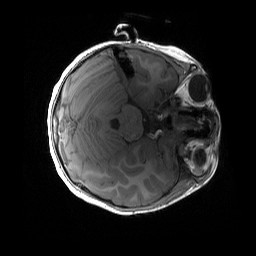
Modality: T1w
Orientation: axial
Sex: female
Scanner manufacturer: siemens
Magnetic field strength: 3 T
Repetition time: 1.9 s
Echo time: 0.00243 s